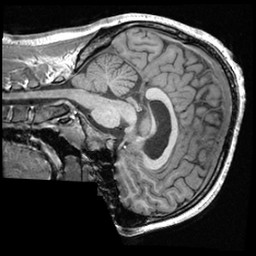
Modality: T1w
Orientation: sagittal
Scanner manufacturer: ge
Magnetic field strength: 3 T
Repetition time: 0.007064 s
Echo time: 0.002612 s